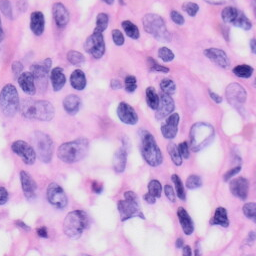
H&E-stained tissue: Skin